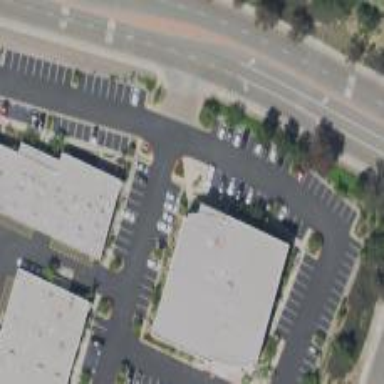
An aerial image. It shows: Office building.